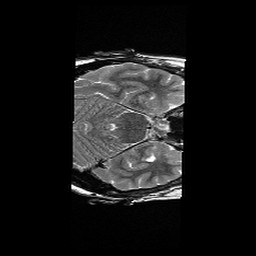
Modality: T2w
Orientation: axial
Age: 29
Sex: female
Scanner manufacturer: siemens
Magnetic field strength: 3 T
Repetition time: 6.1 s
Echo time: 0.104 s